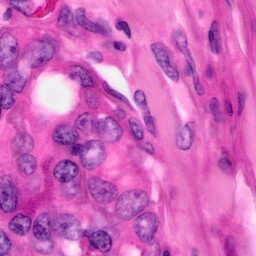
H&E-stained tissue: Pancreatic